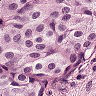
Metastatic tissue present: yes